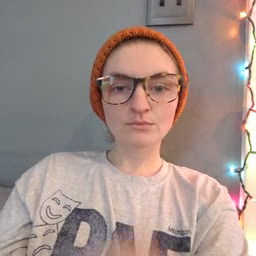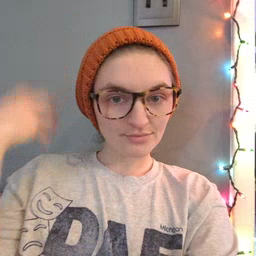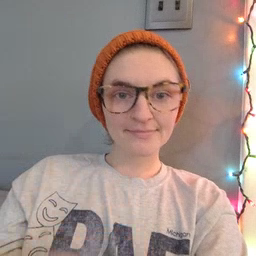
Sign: lion